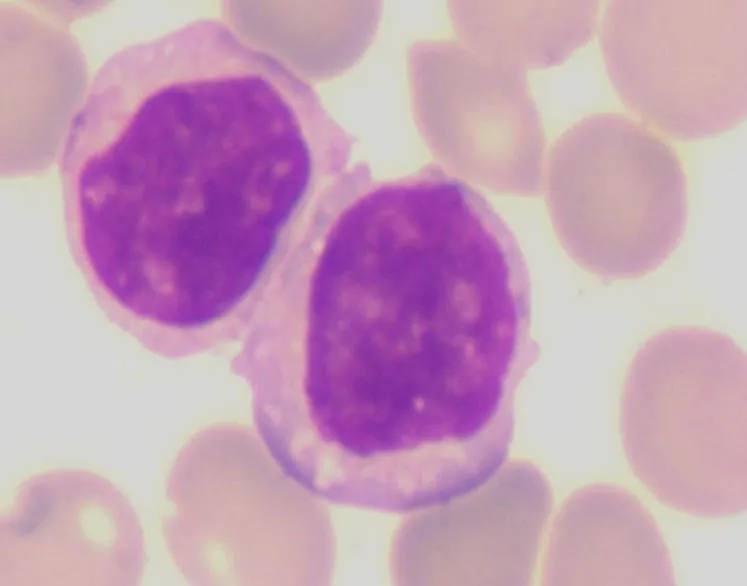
Bone marrow smears.
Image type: pathology (pas)